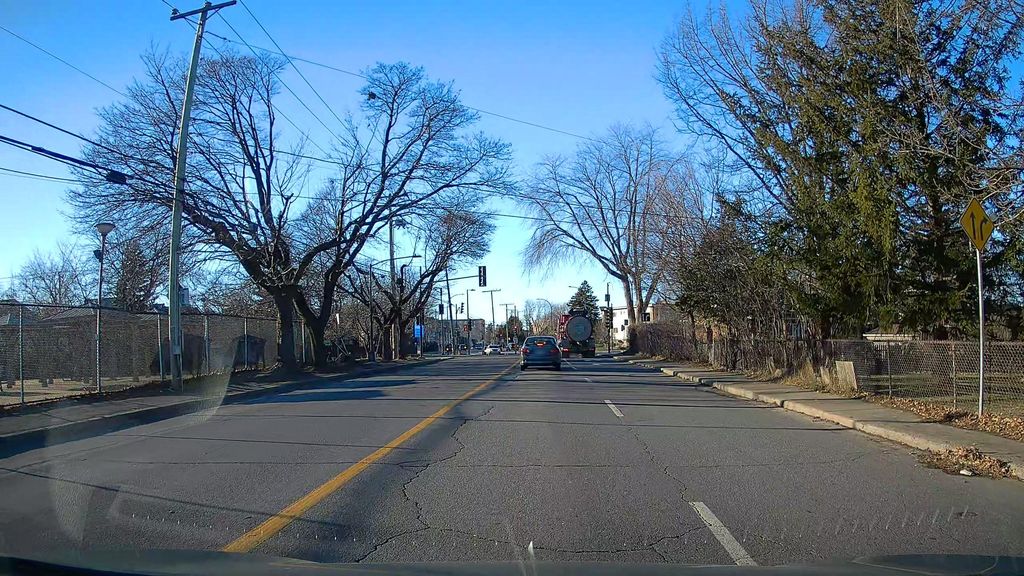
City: montreal